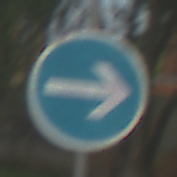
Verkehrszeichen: VorgeschriebeneFahrtrichtungHierRechts
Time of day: MorningAfternoon
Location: Outdoor (Suburban)
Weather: PartlyCloudy
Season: NotSpecified
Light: Natural